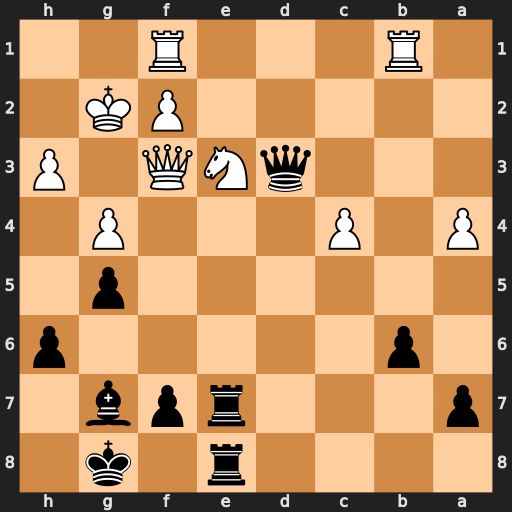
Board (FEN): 4r1k1/p3rpb1/1p5p/6p1/P1P3P1/3qNQ1P/5PK1/1R3R2
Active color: b
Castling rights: -
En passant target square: -
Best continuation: Rxe3 fxe3 Rxe3 Qxf7+ Kh8